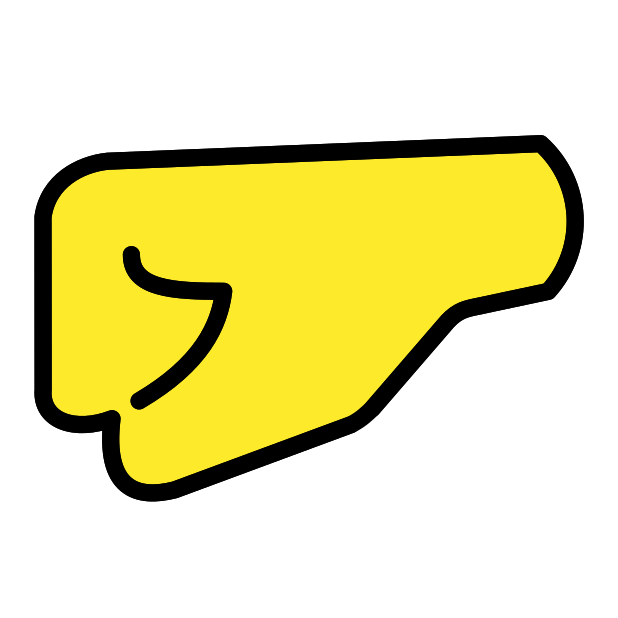
left-facing fist